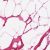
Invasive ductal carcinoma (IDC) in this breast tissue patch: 0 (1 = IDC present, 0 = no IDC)